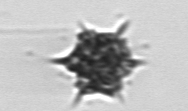
Label: Dictyocha